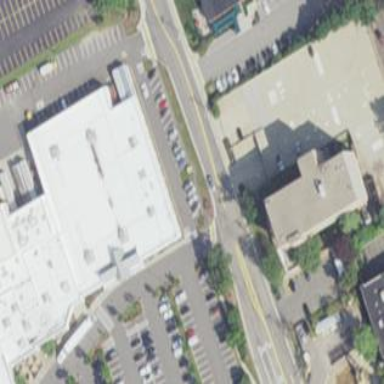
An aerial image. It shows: Retail building.